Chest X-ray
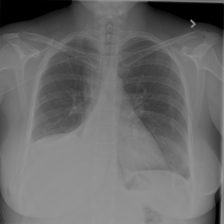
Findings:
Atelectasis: negative
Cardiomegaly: negative
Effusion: negative
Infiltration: negative
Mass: negative
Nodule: negative
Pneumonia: negative
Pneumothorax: negative
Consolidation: negative
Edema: negative
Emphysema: negative
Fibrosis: negative
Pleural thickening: negative
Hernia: negative